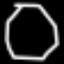
Label: octagon